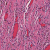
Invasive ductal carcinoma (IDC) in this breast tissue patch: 0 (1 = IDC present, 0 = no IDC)